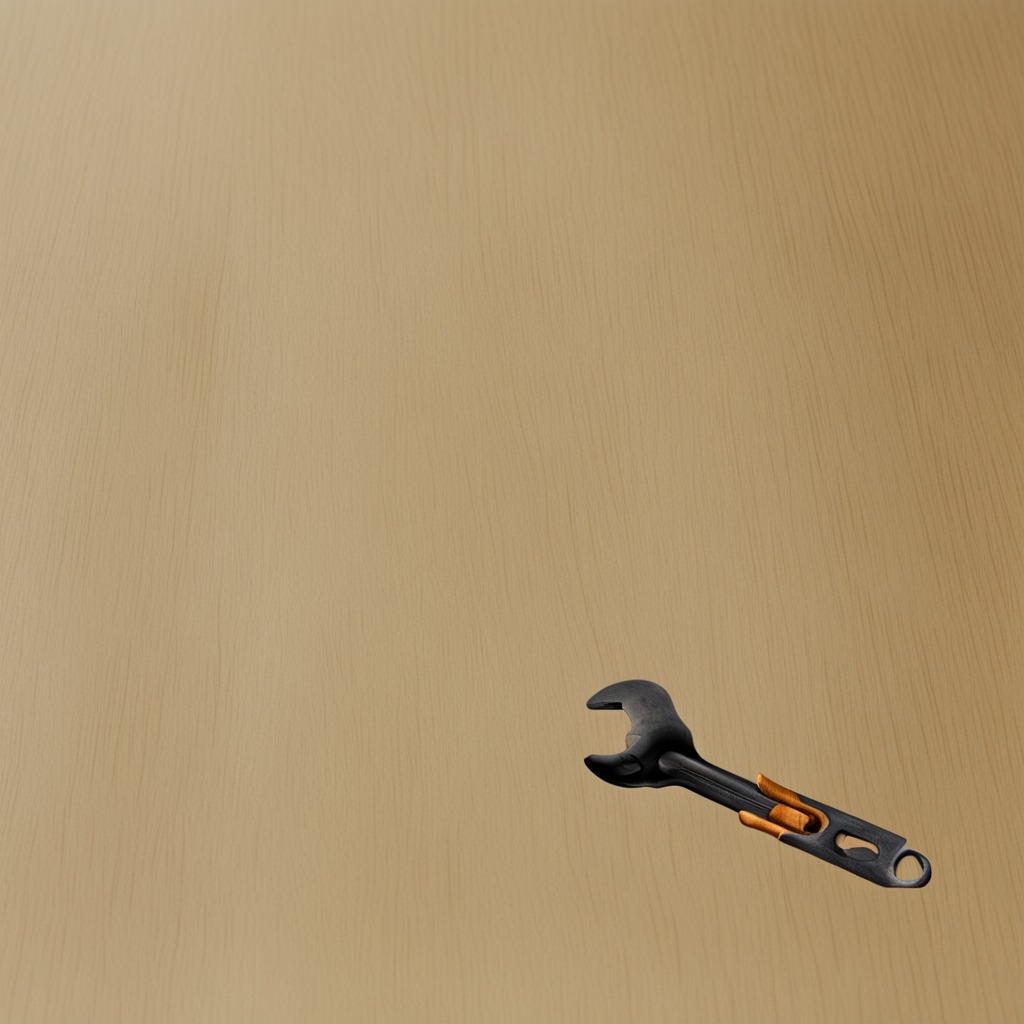
An wrench is lying on a plywood surface in a paint workshop lit by afternoon window light.